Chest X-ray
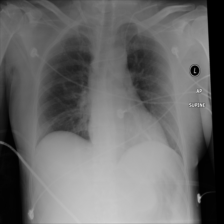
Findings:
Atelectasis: positive
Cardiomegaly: negative
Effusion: negative
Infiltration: negative
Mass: negative
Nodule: negative
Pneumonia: negative
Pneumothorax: negative
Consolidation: negative
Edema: negative
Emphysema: negative
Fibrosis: negative
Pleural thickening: negative
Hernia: negative